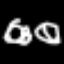
Label: squiggle